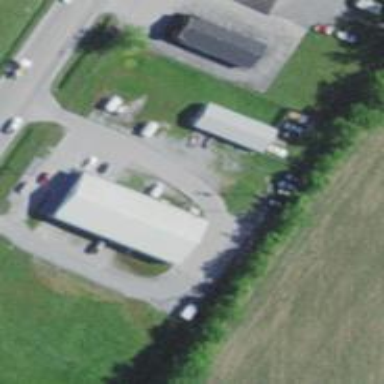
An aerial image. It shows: Ambulance station for emergencies.